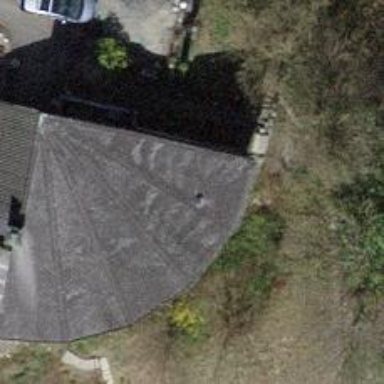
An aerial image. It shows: Detached building.